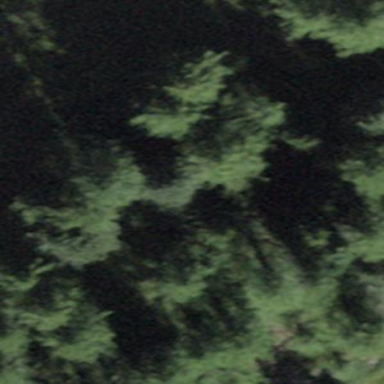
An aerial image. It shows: Forest with mix of leaf types.